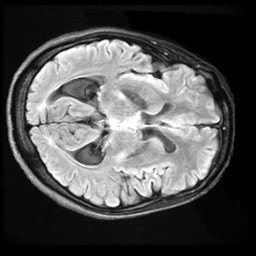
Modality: FLAIR
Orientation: axial
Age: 25
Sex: female
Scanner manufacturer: ge
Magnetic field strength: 3 T
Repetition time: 11 s
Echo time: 0.1497 s